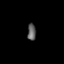
Tissue: lung
Cell type: Epithelial cells
Senescence score: 0.6158
Nuclear area (px): 140
Mean DAPI intensity: 94.721